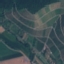
Land use / land cover: PermanentCrop